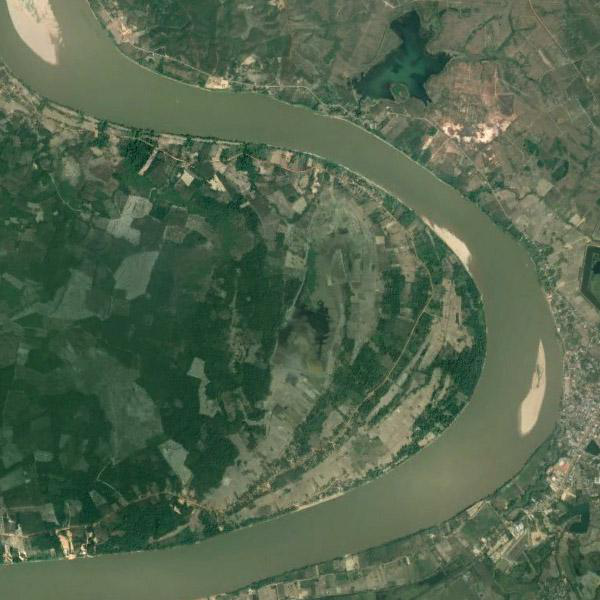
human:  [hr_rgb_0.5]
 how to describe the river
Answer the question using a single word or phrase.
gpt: curve